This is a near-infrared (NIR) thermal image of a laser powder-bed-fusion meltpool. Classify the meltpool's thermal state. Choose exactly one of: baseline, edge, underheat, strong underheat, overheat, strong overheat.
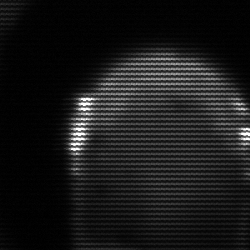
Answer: edge